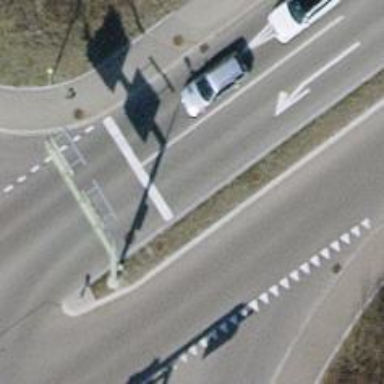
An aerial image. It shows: Tertiary link road with asphalt surface.